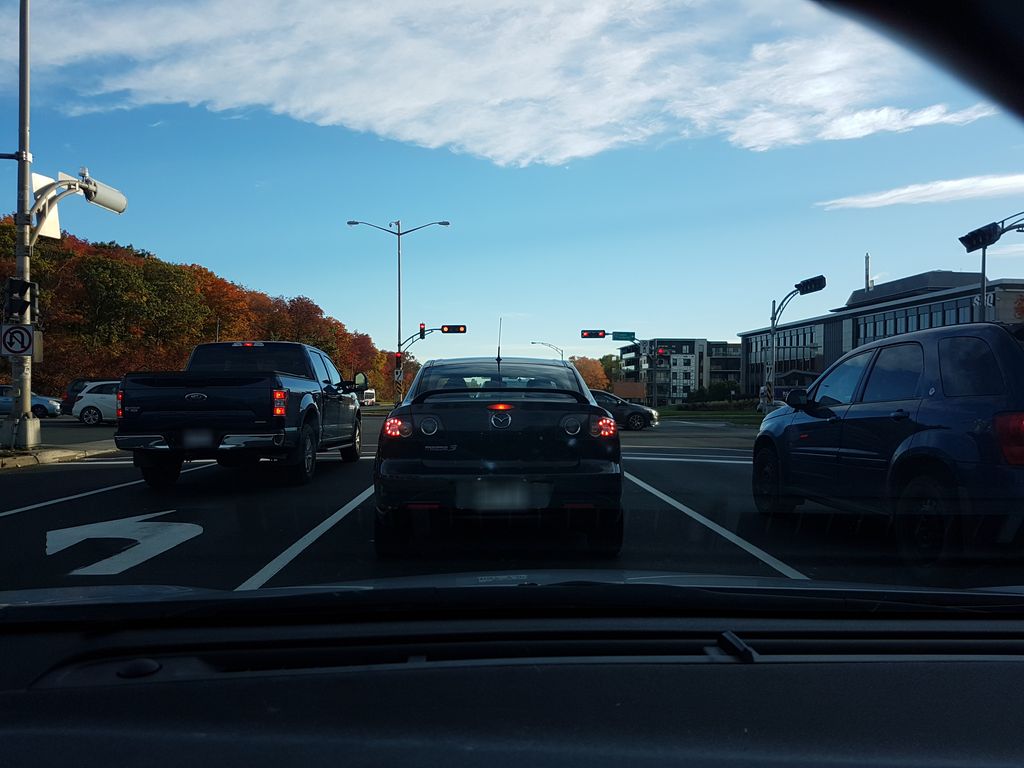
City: quebec_city